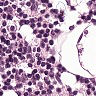
Metastatic tissue present: no